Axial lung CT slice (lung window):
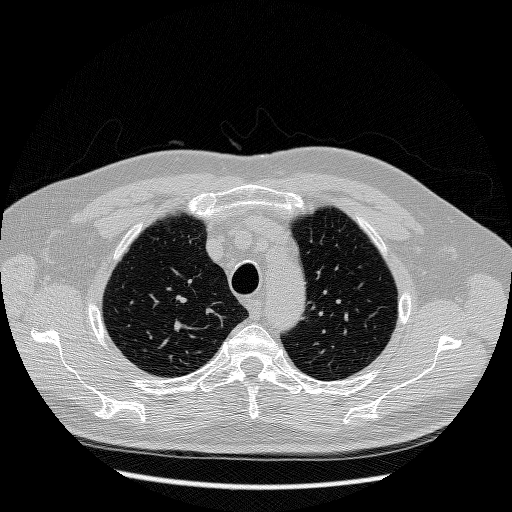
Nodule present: no